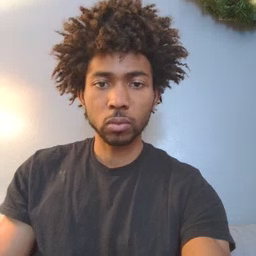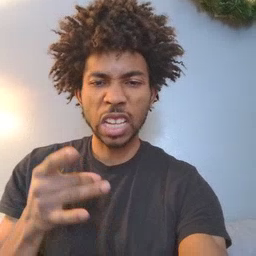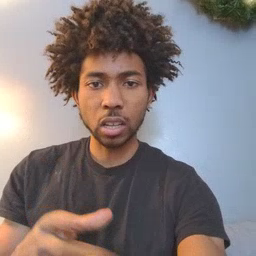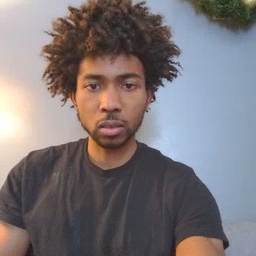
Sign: hate